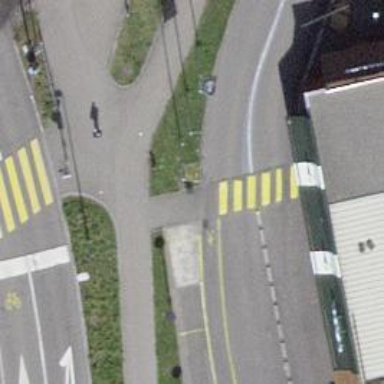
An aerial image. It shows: Uncontrolled road crossing.